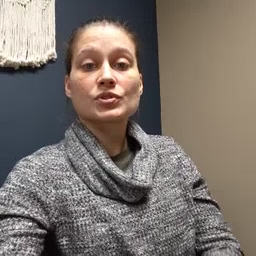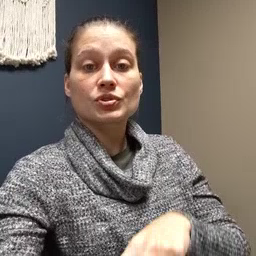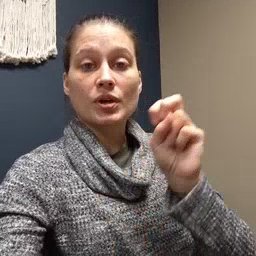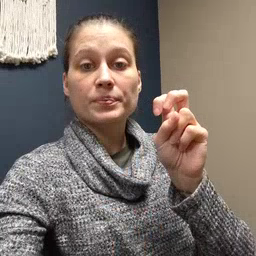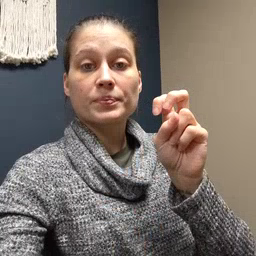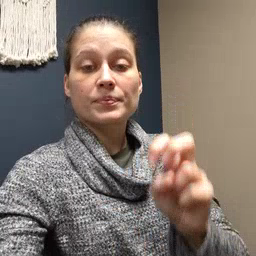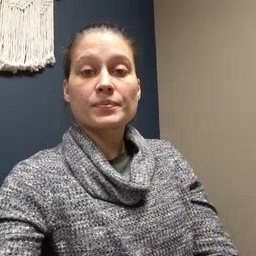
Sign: jump